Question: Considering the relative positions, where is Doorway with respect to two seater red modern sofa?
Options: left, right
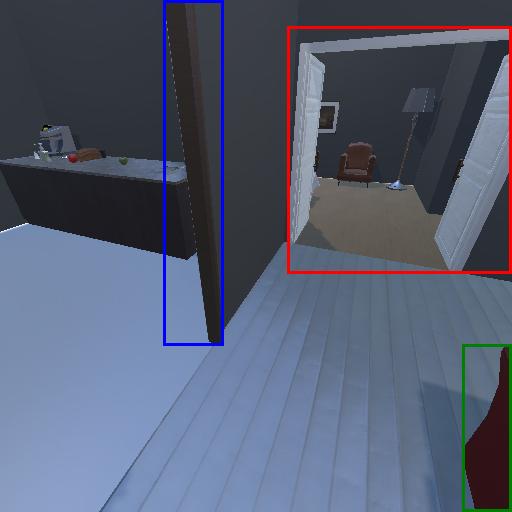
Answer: left